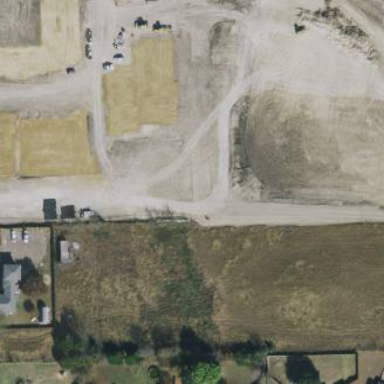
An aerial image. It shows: Grassy plot in zoning area.